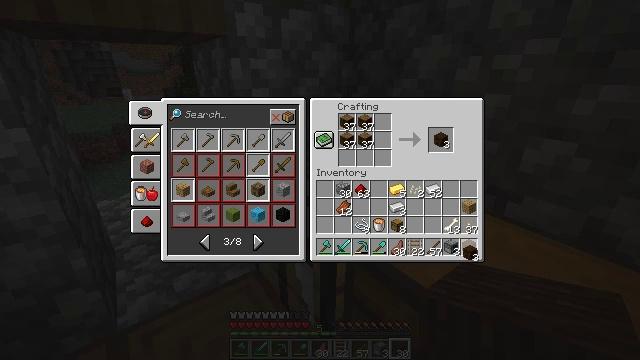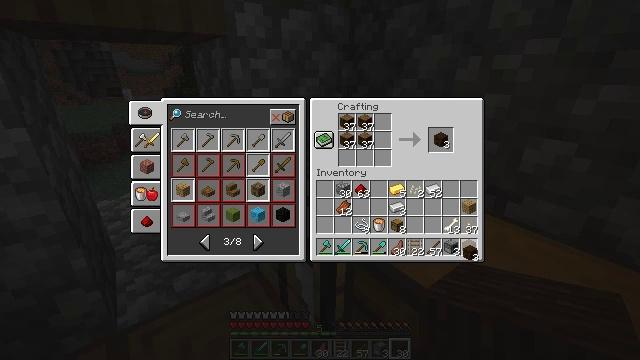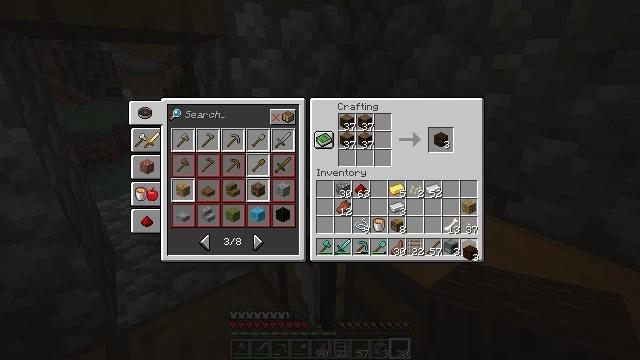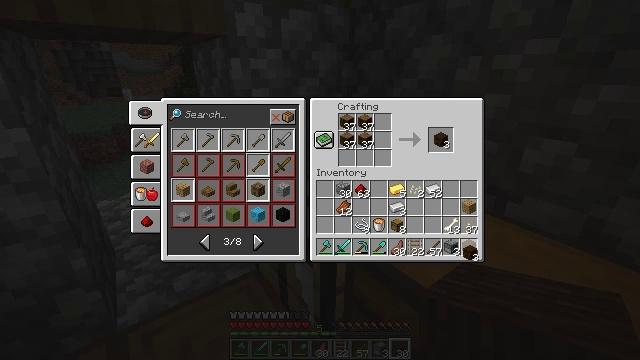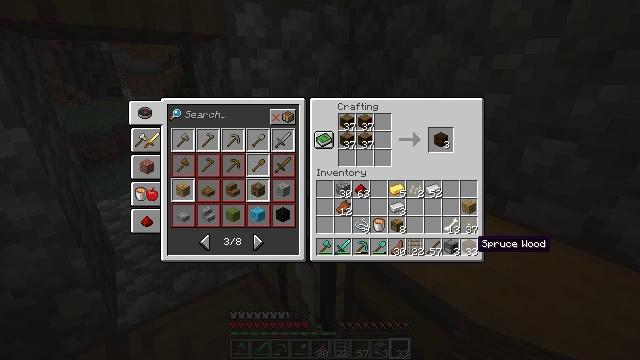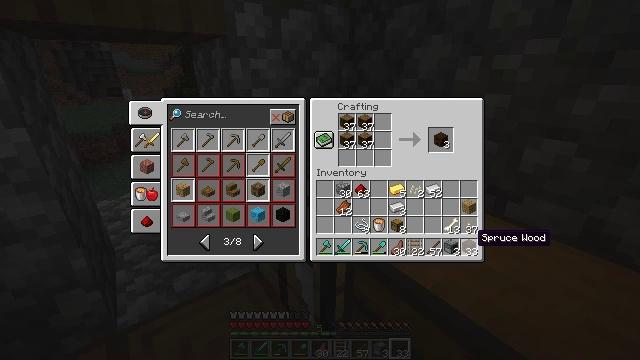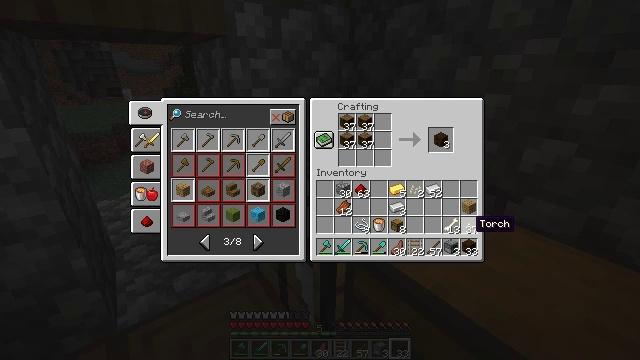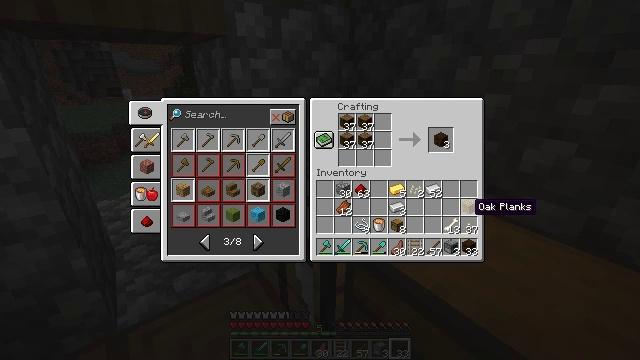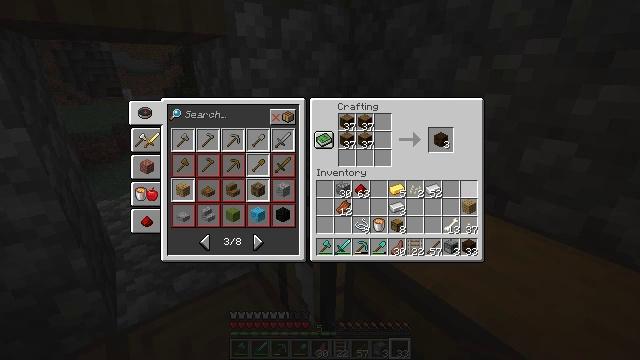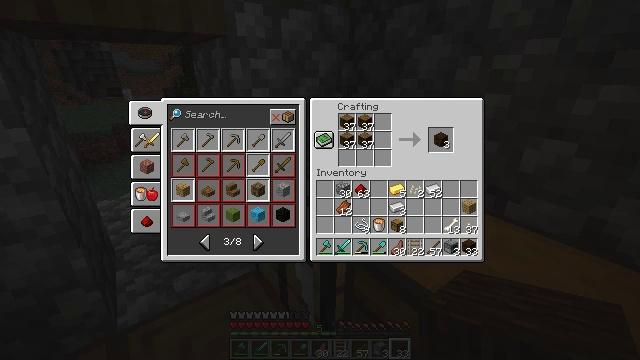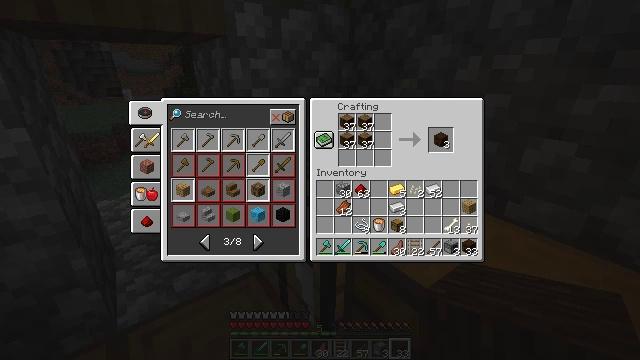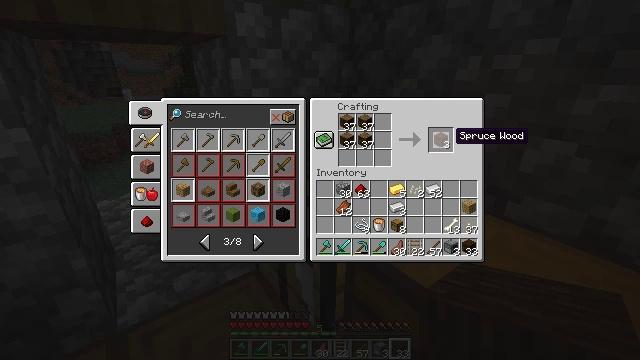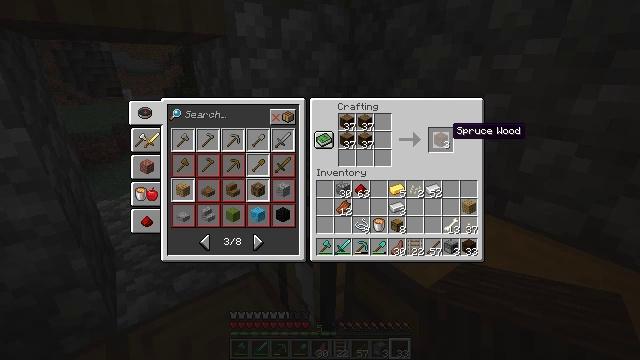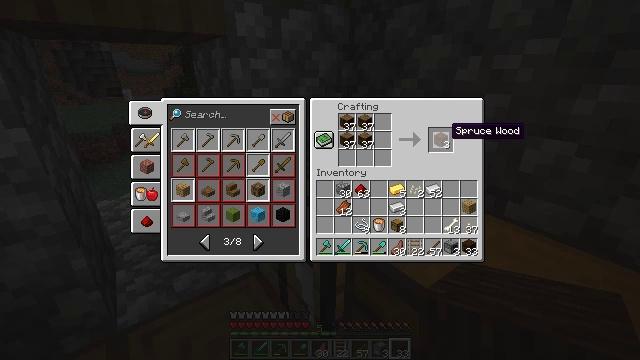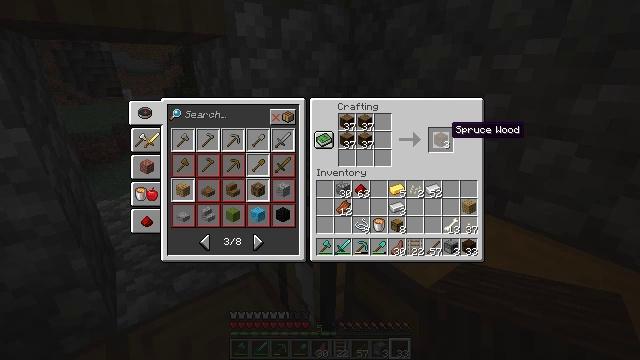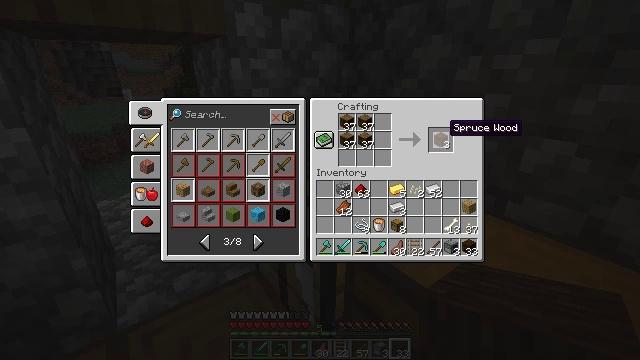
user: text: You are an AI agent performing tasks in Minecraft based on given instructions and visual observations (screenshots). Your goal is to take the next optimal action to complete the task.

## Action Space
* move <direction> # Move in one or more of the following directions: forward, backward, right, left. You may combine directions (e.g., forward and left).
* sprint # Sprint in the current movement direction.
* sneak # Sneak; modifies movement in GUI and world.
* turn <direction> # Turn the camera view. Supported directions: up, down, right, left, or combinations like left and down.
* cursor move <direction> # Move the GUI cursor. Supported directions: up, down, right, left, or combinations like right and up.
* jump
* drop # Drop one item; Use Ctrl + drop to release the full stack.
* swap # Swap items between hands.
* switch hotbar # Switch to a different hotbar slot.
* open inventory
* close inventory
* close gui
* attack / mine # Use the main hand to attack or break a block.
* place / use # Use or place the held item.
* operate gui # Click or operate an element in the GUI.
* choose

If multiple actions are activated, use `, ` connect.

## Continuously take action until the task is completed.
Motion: motion action
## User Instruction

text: Prepare to craft spruce wood.
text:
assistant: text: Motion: operate gui
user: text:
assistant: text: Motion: operate gui
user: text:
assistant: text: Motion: operate gui
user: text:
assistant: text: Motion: no_op
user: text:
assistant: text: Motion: no_op
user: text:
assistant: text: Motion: cursor move up
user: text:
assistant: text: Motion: cursor move up
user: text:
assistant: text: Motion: cursor move up
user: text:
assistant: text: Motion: cursor move up
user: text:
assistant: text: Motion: cursor move up
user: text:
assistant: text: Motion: cursor move up
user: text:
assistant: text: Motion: no_op
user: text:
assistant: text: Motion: no_op
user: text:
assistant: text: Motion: no_op
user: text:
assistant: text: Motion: no_op
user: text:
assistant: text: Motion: no_op
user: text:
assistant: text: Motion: no_op
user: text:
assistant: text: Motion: operate gui
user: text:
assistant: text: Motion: operate gui
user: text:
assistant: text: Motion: operate gui
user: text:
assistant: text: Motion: cursor move down
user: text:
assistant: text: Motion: cursor move right and down
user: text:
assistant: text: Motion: cursor move right and down
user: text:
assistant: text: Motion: cursor move down
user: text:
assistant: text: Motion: cursor move down
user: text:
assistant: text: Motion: cursor move down
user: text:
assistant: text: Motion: no_op
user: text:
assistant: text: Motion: no_op
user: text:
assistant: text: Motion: no_op
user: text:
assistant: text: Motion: no_op